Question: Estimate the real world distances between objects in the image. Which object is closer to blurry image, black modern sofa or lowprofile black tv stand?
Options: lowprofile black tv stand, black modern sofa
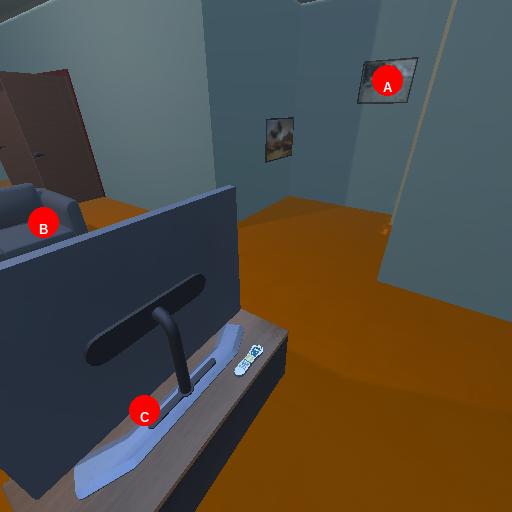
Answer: lowprofile black tv stand